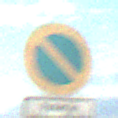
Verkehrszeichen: EingeschraenktesHalteverbot
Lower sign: SonstigeBeschraenkungen1
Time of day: SunriseSunset
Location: Outdoor (RoadRail)
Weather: PartlyCloudy
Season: NotSpecified
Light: Natural